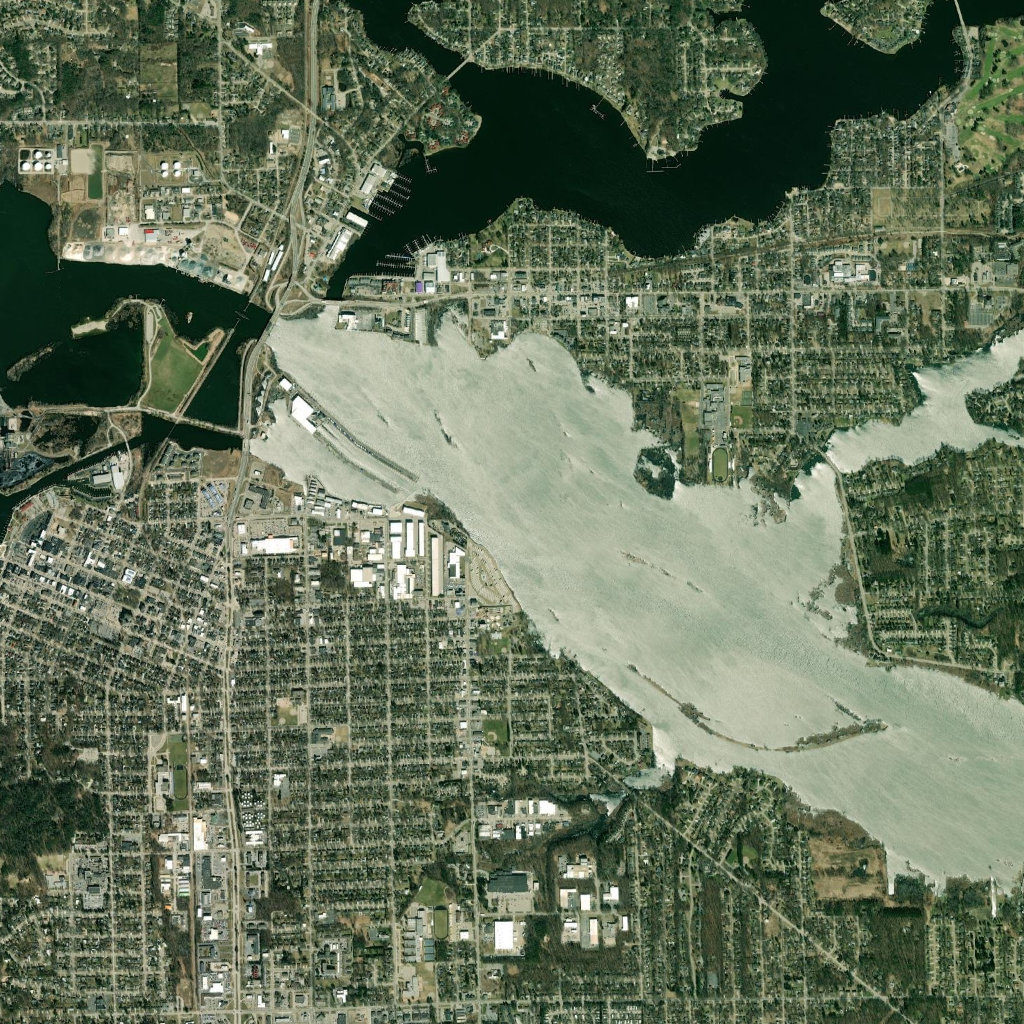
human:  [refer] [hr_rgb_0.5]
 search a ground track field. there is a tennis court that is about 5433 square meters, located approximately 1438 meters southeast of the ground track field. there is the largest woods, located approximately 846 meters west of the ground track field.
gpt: <box>[[16, 74, 18, 78, 0]]</box>

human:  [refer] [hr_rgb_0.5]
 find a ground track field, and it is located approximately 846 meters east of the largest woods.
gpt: <box>[[16, 74, 18, 78, 0]]</box>